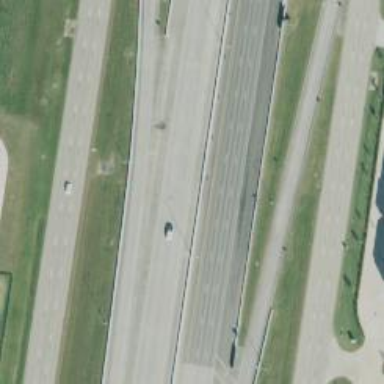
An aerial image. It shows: View of motorway.